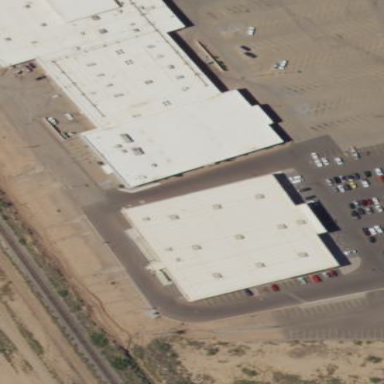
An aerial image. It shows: Commercial building.